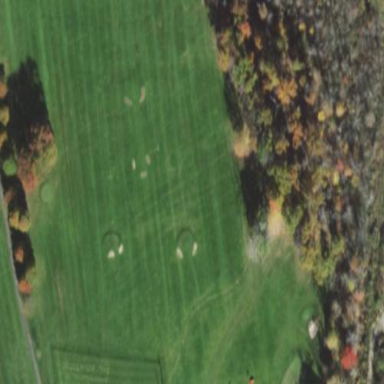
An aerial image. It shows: Grassy area designated for driving range golf.